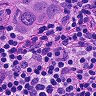
Metastatic tissue present: yes